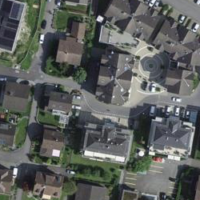
EUNIS habitat code: 54
Species observed at this site:
Prunella vulgaris